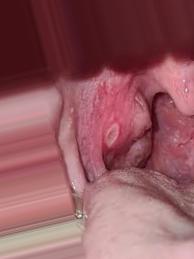
Condition: Mouth Ulcer